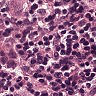
Metastatic tissue present: yes